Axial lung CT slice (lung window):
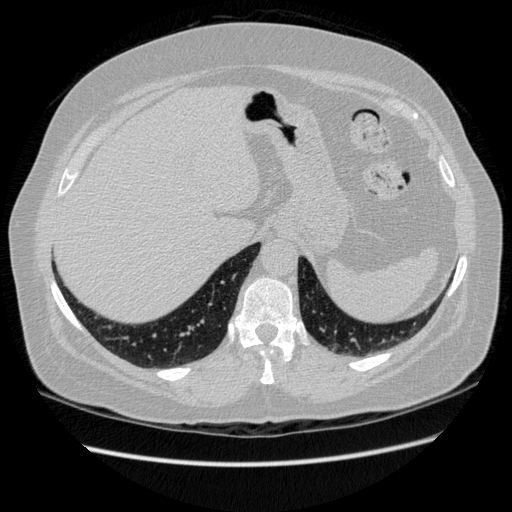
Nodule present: no